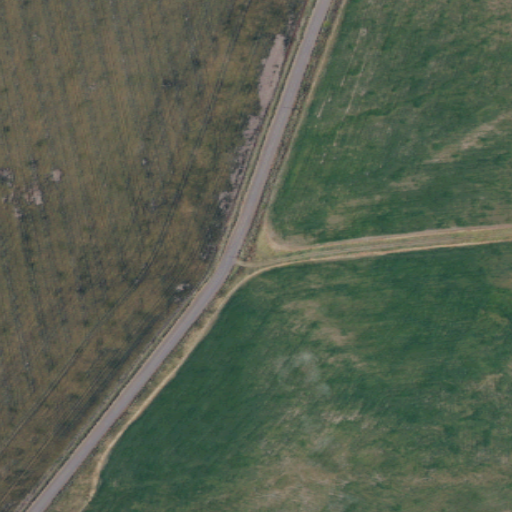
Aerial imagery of ridge(s) in Washington named Weissenfels Ridge containing pasture, cultivated crops, and grassland